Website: slack
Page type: payment
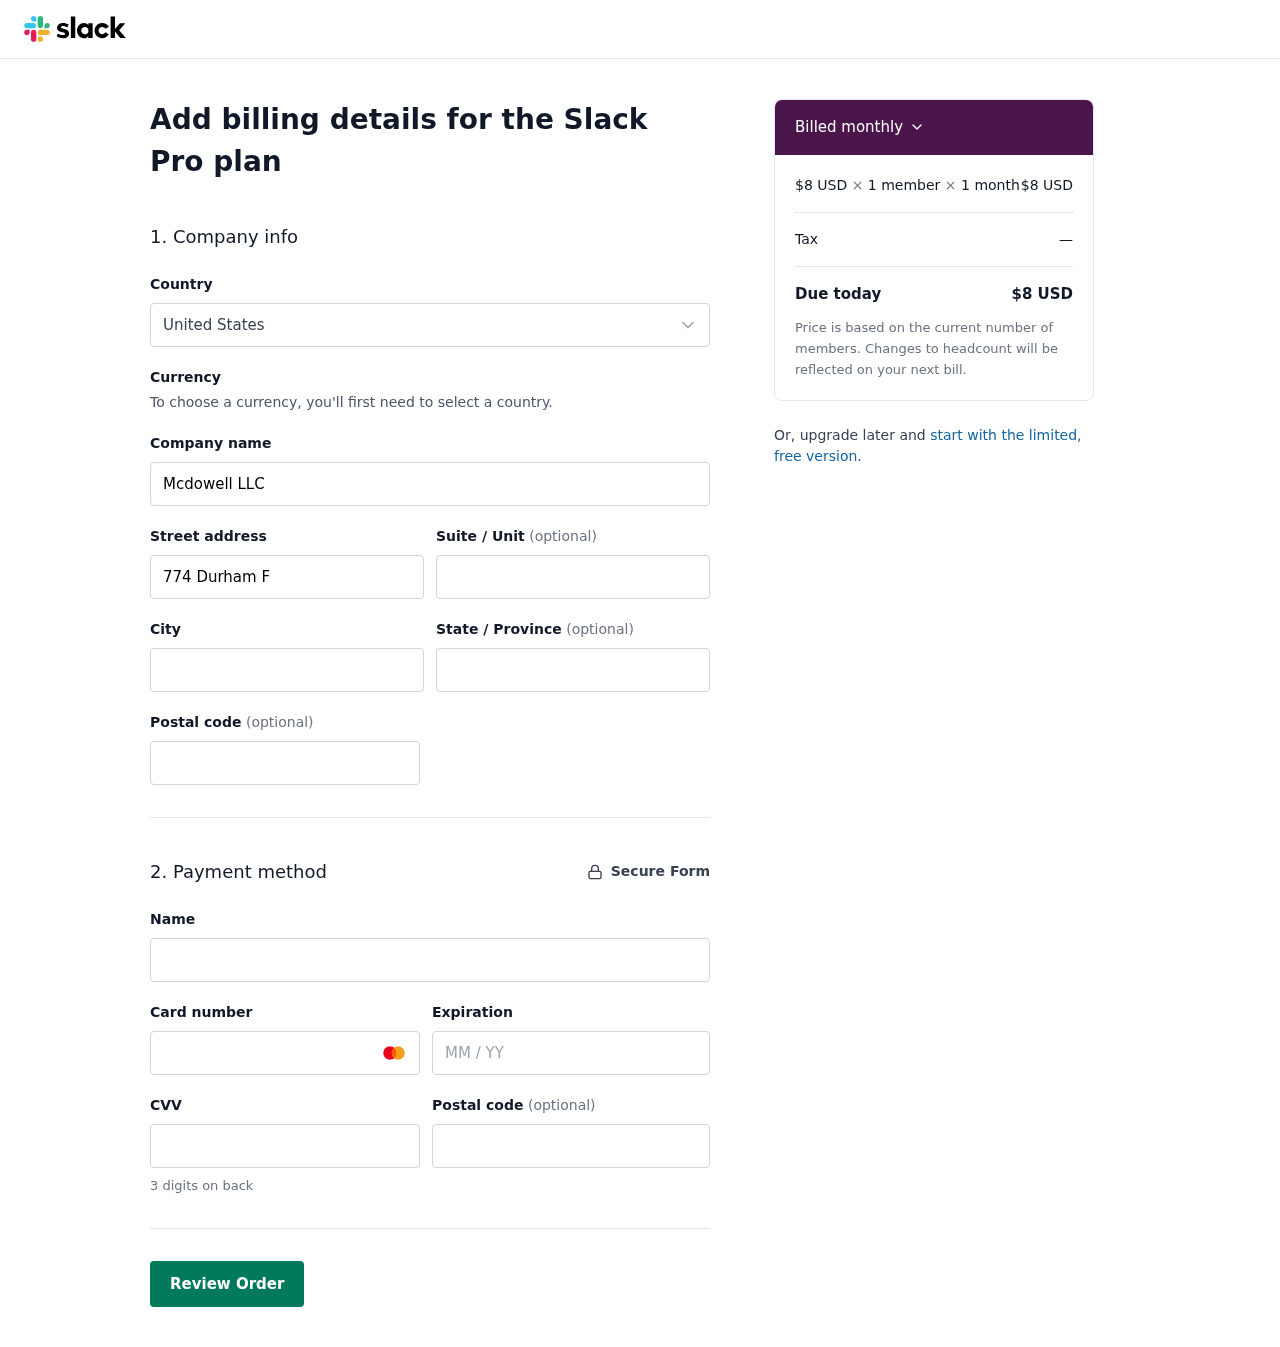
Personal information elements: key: PII_COUNTRY
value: United States
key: PII_COMPANY
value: Mcdowell LLC
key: PII_STREET
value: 774 Durham Forest Suite 050
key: PII_CITY
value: Antoniofurt
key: PII_STATE
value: Indiana
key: PII_POSTCODE
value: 08541
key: PII_FULLNAME
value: Allison Hines
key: PII_CARD_NUMBER
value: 2700 9485 3963 6851
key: PII_CARD_EXPIRY
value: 06/26
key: PII_CARD_CVV
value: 242
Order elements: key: ORDER_PRICE_PER_MEMBER
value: $8 USD
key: ORDER_NUM_MEMBERS
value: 1 member
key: ORDER_NUM_MONTHS
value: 1 month
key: ORDER_SUBTOTAL
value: $8 USD
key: ORDER_TAX
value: —
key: ORDER_TOTAL
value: $8 USD